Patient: sex M, age 58
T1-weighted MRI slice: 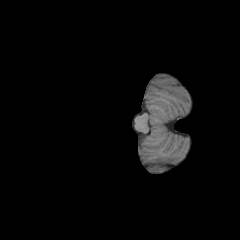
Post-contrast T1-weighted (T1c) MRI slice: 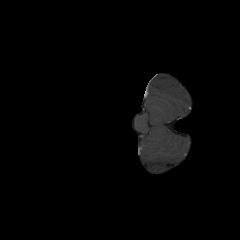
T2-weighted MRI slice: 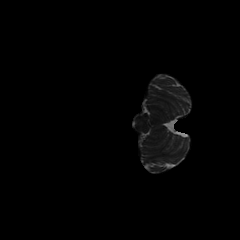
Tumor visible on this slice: no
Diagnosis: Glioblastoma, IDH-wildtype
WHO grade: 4